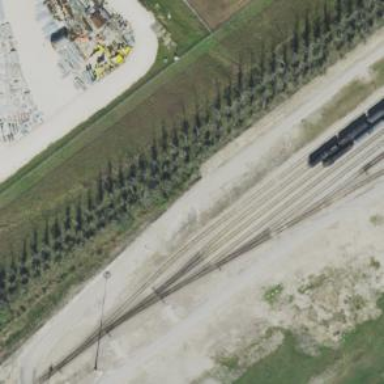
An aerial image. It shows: Railway yard used for servicing trains.